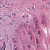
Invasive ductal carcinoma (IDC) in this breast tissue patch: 1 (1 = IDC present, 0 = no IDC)